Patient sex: M
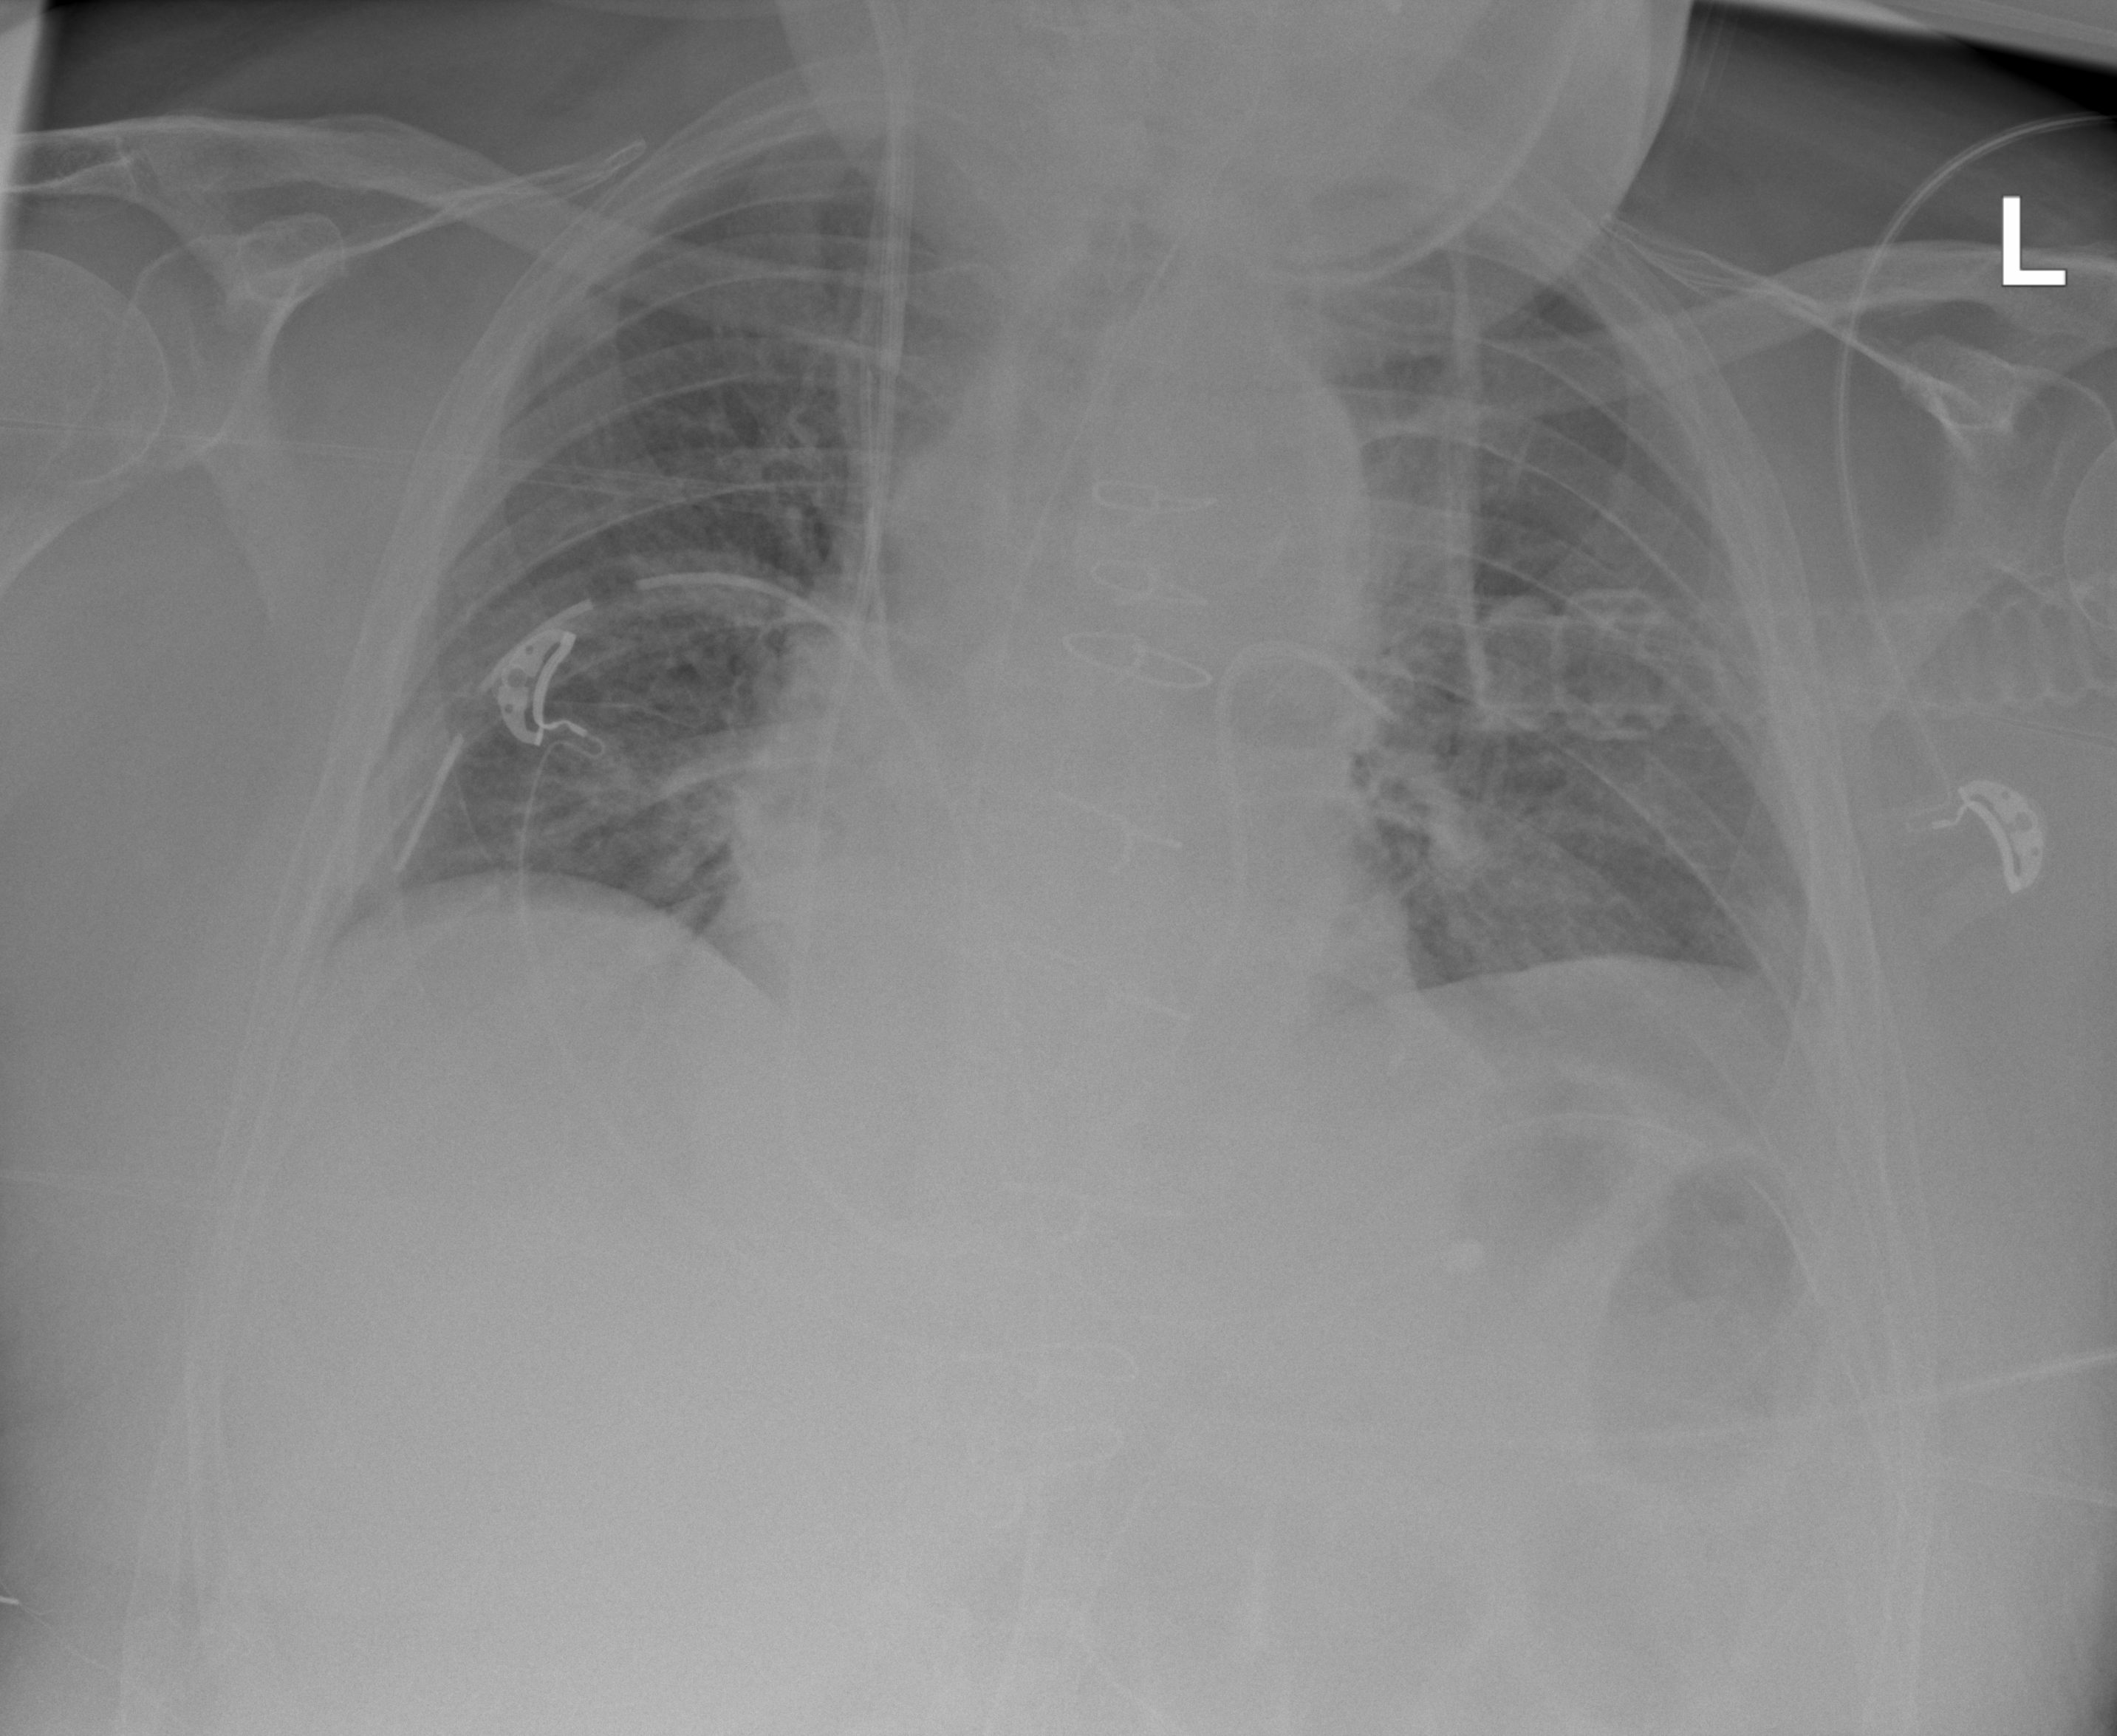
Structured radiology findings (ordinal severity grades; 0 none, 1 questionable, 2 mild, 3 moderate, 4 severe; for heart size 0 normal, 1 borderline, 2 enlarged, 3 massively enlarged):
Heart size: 2
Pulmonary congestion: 2
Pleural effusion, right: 0
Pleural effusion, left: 2
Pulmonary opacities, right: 0
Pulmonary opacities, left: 0
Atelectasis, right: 2
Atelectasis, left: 2